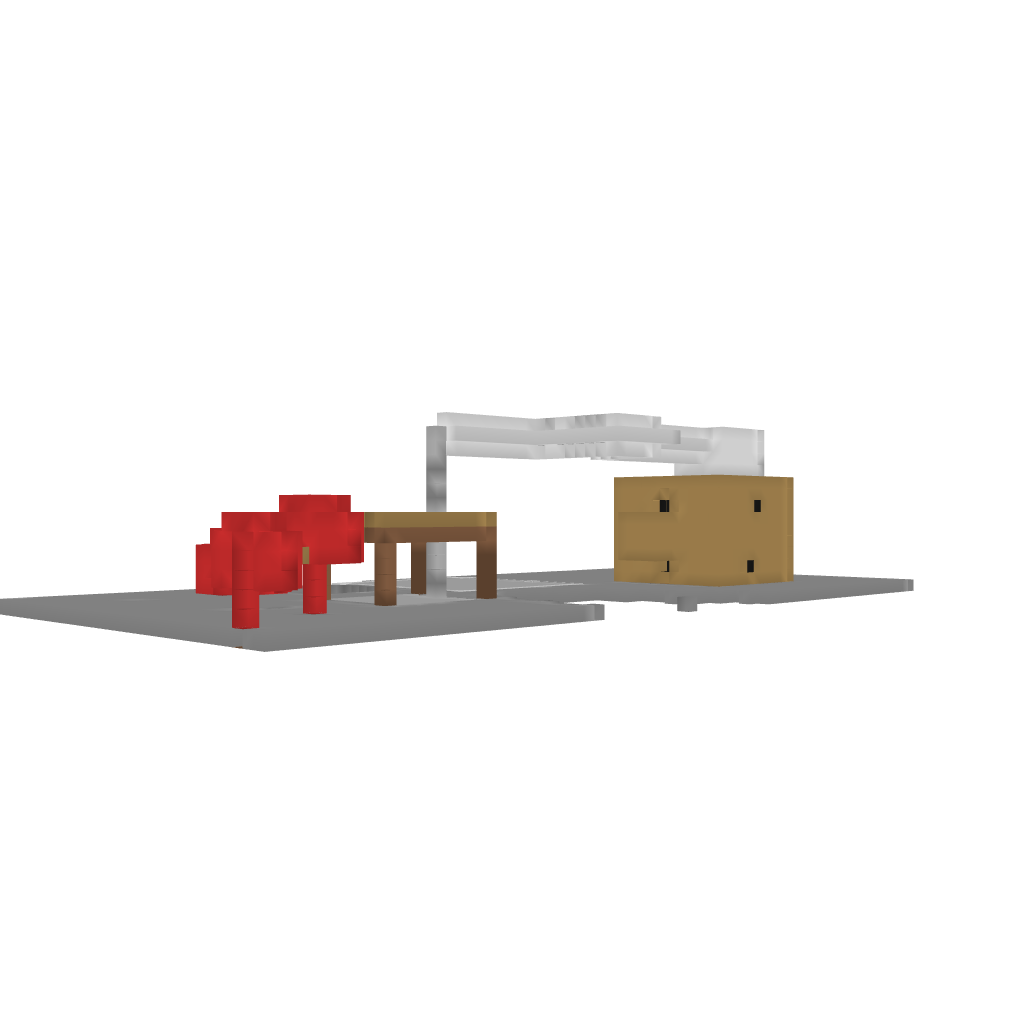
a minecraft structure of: home top